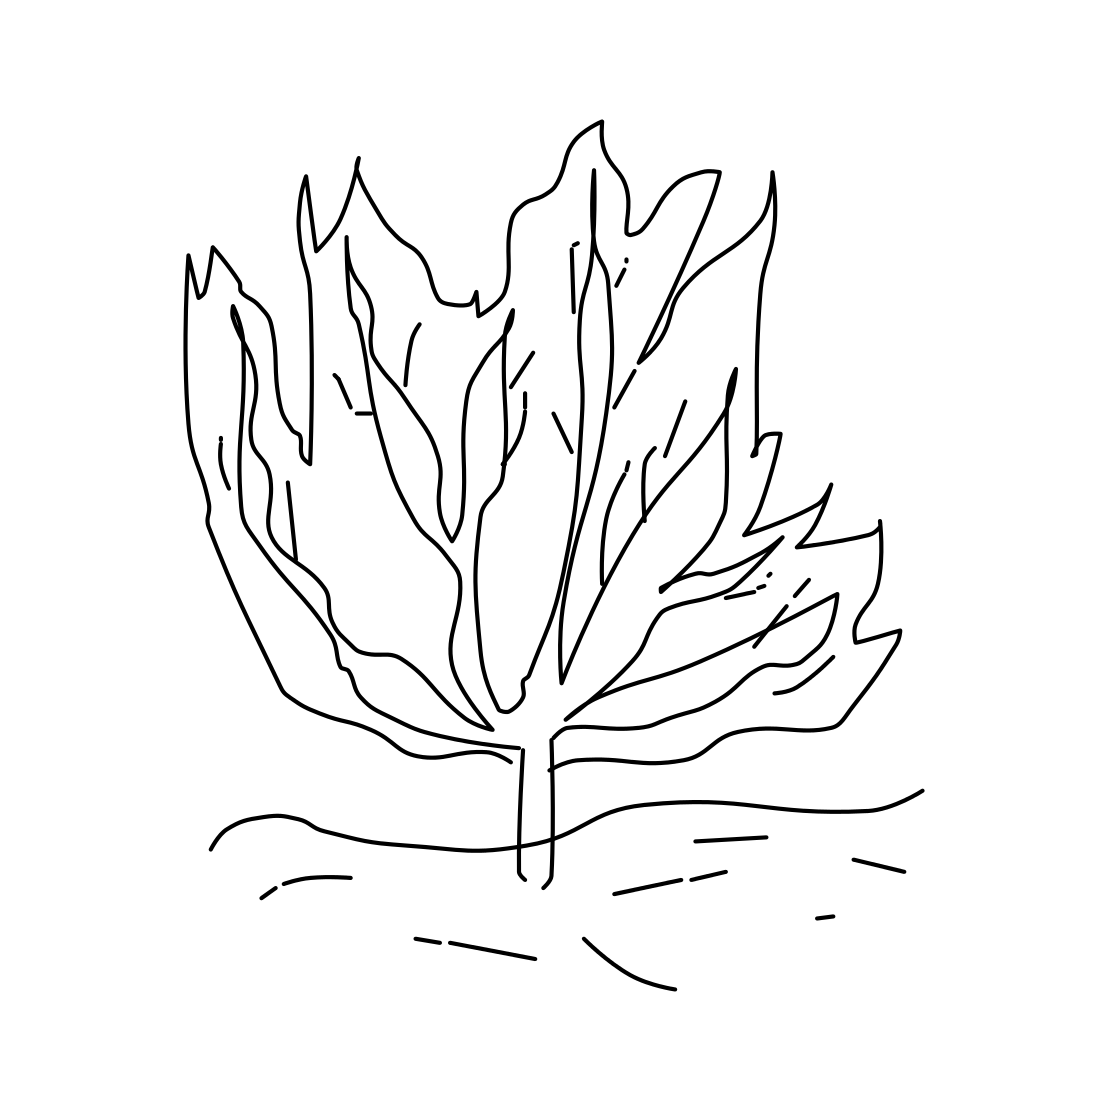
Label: bush